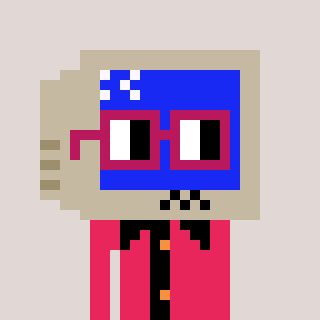
a pixel art character with square dark red glasses, a old monitor-shaped head and a redpinkish-colored body on a warm background